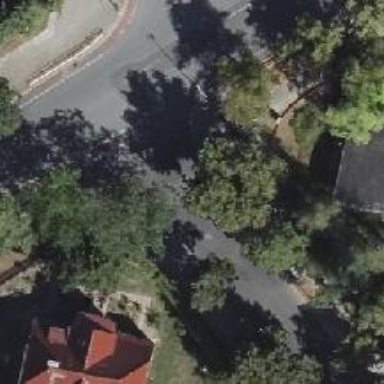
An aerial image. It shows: Residential road with asphalt surface and sidewalks on both sides. The parking lanes on both sides are parallel to the road and half on the curb.